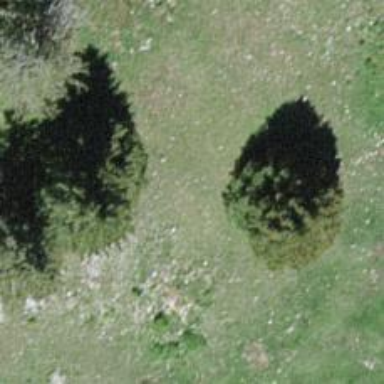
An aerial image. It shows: Needle-leaved tree in natural setting.